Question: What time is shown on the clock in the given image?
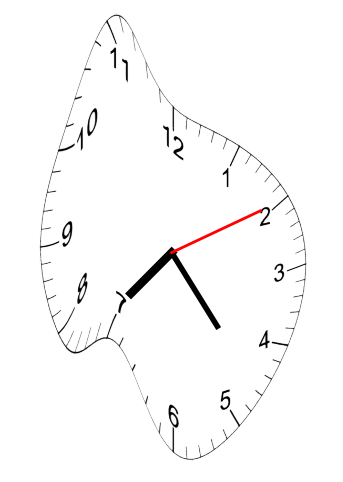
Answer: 07:23:10